Question: I was configuring environment variables using spring profiles in my spring boot application. There i did configuration like
My interface is
'''
public interface EnvConfiguration {
String getServerUrl();
}
'''
My development configuration is
'''
@Component
public class DevelopmentConfig implements EnvConfiguration{
@Value("${DEV}")
private String serverUrl;
@Override
public String getServerUrl(){
return serverUrl;
}
}
@Configuration
@Profile("dev")
public class DevelopmentProfile {
@Bean
public EnvConfiguration getDevelopmentConfig(){
return new DevelopmentConfig();
}
}
'''
Same as i did configured for production environment
'''
@Component
public class ProductionConfig implements EnvConfiguration {
@Value("${PROD}")
private String serverUrl;
@Override
public String getServerUrl(){
return serverUrl;
}
}
@Configuration
@Profile("prod")
public class ProductionProfile {
@Bean
public EnvConfiguration getProductionConfig(){
return new ProductionConfig();
}
}
'''
Now i configured environment variable in eclipse using run configurations->agruments
'''
-Dspring.profiles.active="dev"
'''

Now when i trying to run my application,i am getting error:
'''
expected single matching bean but found 2: productionConfig,developmentConfig
'''
So please help me what am i missing there ?
Thanks in advance!
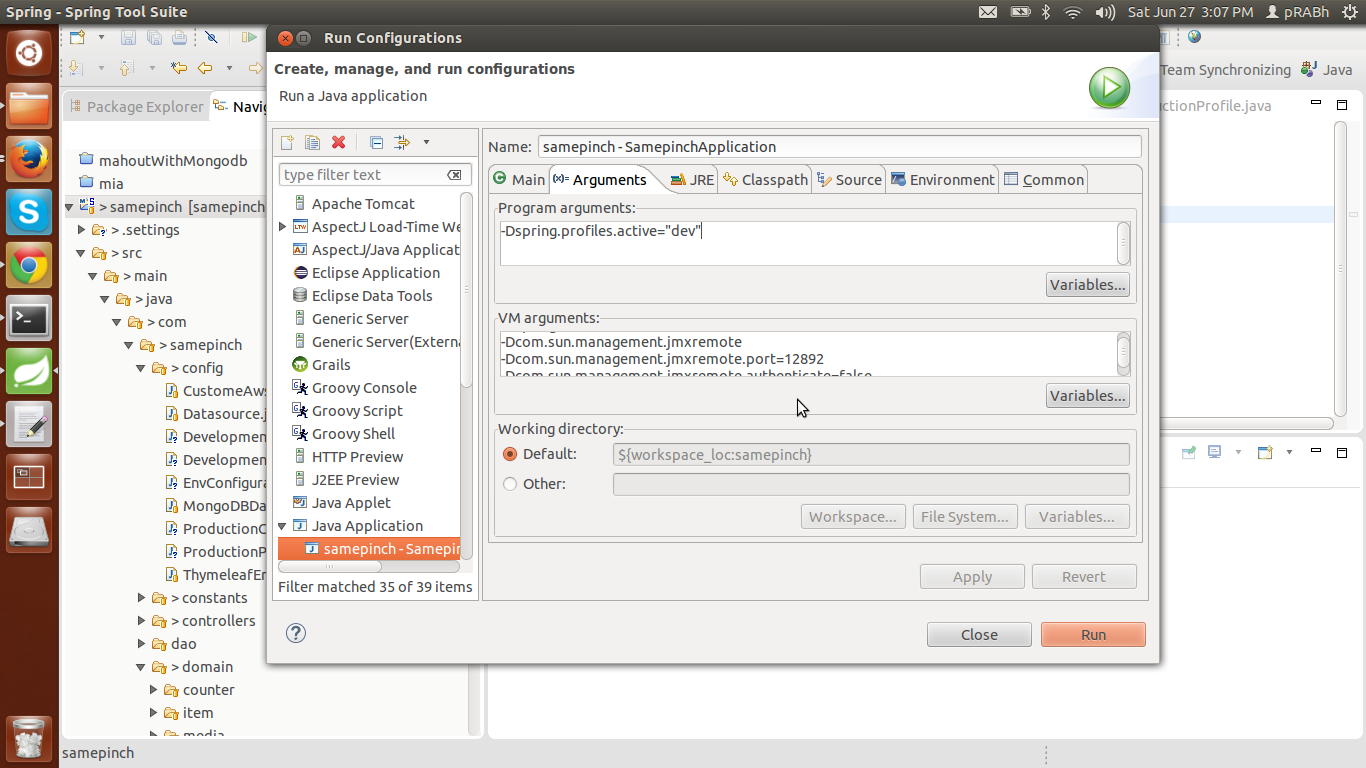
Answer: I was adding programming arguments,we have to add vm arguments